Question: What I am supposed to do. I have an black and white image (100x100px):

I am supposed to train a <URL>.
Once the network has learned, I would like it to reproduce the image based on its weights and get the closest possible image to the original.
Here is my backprop implementation:
'''
import os
import math
import Image
import random
from random import sample
#------------------------------ class definitions
class Weight:
def __init__(self, fromNeuron, toNeuron):
self.value = random.uniform(-0.5, 0.5)
self.fromNeuron = fromNeuron
self.toNeuron = toNeuron
fromNeuron.outputWeights.append(self)
toNeuron.inputWeights.append(self)
self.delta = 0.0 # delta value, this will accumulate and after each training cycle used to adjust the weight value
def calculateDelta(self, network):
self.delta += self.fromNeuron.value * self.toNeuron.error
class Neuron:
def __init__(self):
self.value = 0.0 # the output
self.idealValue = 0.0 # the ideal output
self.error = 0.0 # error between output and ideal output
self.inputWeights = []
self.outputWeights = []
def activate(self, network):
x = 0.0;
for weight in self.inputWeights:
x += weight.value * weight.fromNeuron.value
# sigmoid function
if x < -320:
self.value = 0
elif x > 320:
self.value = 1
else:
self.value = 1 / (1 + math.exp(-x))
class Layer:
def __init__(self, neurons):
self.neurons = neurons
def activate(self, network):
for neuron in self.neurons:
neuron.activate(network)
class Network:
def __init__(self, layers, learningRate):
self.layers = layers
self.learningRate = learningRate # the rate at which the network learns
self.weights = []
for hiddenNeuron in self.layers[1].neurons:
for inputNeuron in self.layers[0].neurons:
self.weights.append(Weight(inputNeuron, hiddenNeuron))
for outputNeuron in self.layers[2].neurons:
self.weights.append(Weight(hiddenNeuron, outputNeuron))
def setInputs(self, inputs):
self.layers[0].neurons[0].value = float(inputs[0])
self.layers[0].neurons[1].value = float(inputs[1])
def setExpectedOutputs(self, expectedOutputs):
self.layers[2].neurons[0].idealValue = expectedOutputs[0]
def calculateOutputs(self, expectedOutputs):
self.setExpectedOutputs(expectedOutputs)
self.layers[1].activate(self) # activation function for hidden layer
self.layers[2].activate(self) # activation function for output layer
def calculateOutputErrors(self):
for neuron in self.layers[2].neurons:
neuron.error = (neuron.idealValue - neuron.value) * neuron.value * (1 - neuron.value)
def calculateHiddenErrors(self):
for neuron in self.layers[1].neurons:
error = 0.0
for weight in neuron.outputWeights:
error += weight.toNeuron.error * weight.value
neuron.error = error * neuron.value * (1 - neuron.value)
def calculateDeltas(self):
for weight in self.weights:
weight.calculateDelta(self)
def train(self, inputs, expectedOutputs):
self.setInputs(inputs)
self.calculateOutputs(expectedOutputs)
self.calculateOutputErrors()
self.calculateHiddenErrors()
self.calculateDeltas()
def learn(self):
for weight in self.weights:
weight.value += self.learningRate * weight.delta
def calculateSingleOutput(self, inputs):
self.setInputs(inputs)
self.layers[1].activate(self)
self.layers[2].activate(self)
#return round(self.layers[2].neurons[0].value, 0)
return self.layers[2].neurons[0].value
#------------------------------ initialize objects etc
inputLayer = Layer([Neuron() for n in range(2)])
hiddenLayer = Layer([Neuron() for n in range(10)])
outputLayer = Layer([Neuron() for n in range(1)])
learningRate = 0.4
network = Network([inputLayer, hiddenLayer, outputLayer], learningRate)
# let's get the training set
os.chdir("D:/stuff")
image = Image.open("backprop-input.gif")
pixels = image.load()
bbox = image.getbbox()
width = 5#bbox[2] # image width
height = 5#bbox[3] # image height
trainingInputs = []
trainingOutputs = []
b = w = 0
for x in range(0, width):
for y in range(0, height):
if (0, 0, 0, 255) == pixels[x, y]:
color = 0
b += 1
elif (255, 255, 255, 255) == pixels[x, y]:
color = 1
w += 1
trainingInputs.append([float(x), float(y)])
trainingOutputs.append([float(color)])
print "
Original image ... Black:"+str(b)+" White:"+str(w)+"
"
#------------------------------ let's train
for i in range(500):
for j in range(len(trainingOutputs)):
network.train(trainingInputs[j], trainingOutputs[j])
network.learn()
for w in network.weights:
w.delta = 0.0
#------------------------------ let's check
b = w = 0
for x in range(0, width):
for y in range(0, height):
out = network.calculateSingleOutput([float(x), float(y)])
if 0.0 == round(out):
color = (0, 0, 0, 255)
b += 1
elif 1.0 == round(out):
color = (255, 255, 255, 255)
w += 1
pixels[x, y] = color
#print out
print "
After learning the network thinks ... Black:"+str(b)+" White:"+str(w)+"
"
'''
Obviously, there is some issue with my implementation. The above code returns:
> Original image ... Black:21 White:4After learning the network thinks ...
Black:25 White:0
It does the same thing if I try to use larger training set (I'm testing just 25 pixels from the image above for testing purposes). It returns that all pixels should be black after learning.
Now, if I use a manual training set like this instead:
'''
trainingInputs = [
[0.0,0.0],
[1.0,0.0],
[2.0,0.0],
[0.0,1.0],
[1.0,1.0],
[2.0,1.0],
[0.0,2.0],
[1.0,2.0],
[2.0,2.0]
]
trainingOutputs = [
[0.0],
[1.0],
[1.0],
[0.0],
[1.0],
[0.0],
[0.0],
[0.0],
[1.0]
]
#------------------------------ let's train
for i in range(500):
for j in range(len(trainingOutputs)):
network.train(trainingInputs[j], trainingOutputs[j])
network.learn()
for w in network.weights:
w.delta = 0.0
#------------------------------ let's check
for inputs in trainingInputs:
print network.calculateSingleOutput(inputs)
'''
The output is for example:
'''
0.0330125791296 # this should be 0, OK
0.953539182136 # this should be 1, OK
0.971854575477 # this should be 1, OK
0.00046146137467 # this should be 0, OK
0.896699762781 # this should be 1, OK
0.<PHONE> # this should be 0, OK
0.00034058462280 # this should be 0, OK
0.0929886299643 # this should be 0, OK
0.940489647869 # this should be 1, OK
'''
In other words the network guessed all pixels right (both black and white). Why does it say all pixels should be black if I use actual pixels from the image instead of hard coded training set like the above?
I tried changing the amount of neurons in the hidden layers (up to 100 neurons) with no success.
This is a homework.
This is also a continuation of my <URL> about backprop.
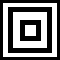
Answer: It's been a while, but I did get my degree in this stuff, so I think hopefully some of it has stuck.
From what I can tell, you're too deeply overloading your middle layer neurons with the input set. That is, your input set consists of 10,000 discrete input values (100 pix x 100 pix); you're attempting to encode those 10,000 values into 10 neurons. This level of encoding is hard (I suspect it's possible, but certainly hard); at the least, you'd need a LOT of training (more than 500 runs) to get it to reproduce reasonably. Even with 100 neurons for the middle layer, you're looking at a relatively dense compression level going on (100 pixels to 1 neuron).
As to what to do about these problems; well, that's tricky. You can increase your number of middle neurons dramatically, and you'll get a reasonable effect, but of course it'll take a long time to train. However, I think there might be a different solution; if possible, you might consider using polar coordinates instead of cartesian coordinates for the input; quick eyeballing of the input pattern indicates a high level of symmetry, and effectively you'd be looking at a linear pattern with a repeated predictable deformation along the angular coordinate, which it seems would encode nicely in a small number of middle layer neurons.
This stuff is tricky; going for a general solution for pattern encoding (as your original solution does) is very complex, and can usually (even with large numbers of middle layer neurons) require a lot of training passes; on the other hand, some advance heuristic task breakdown and a little bit of problem redefinition (i.e. advance converting from cartesian to polar coordinates) can give good solutions . Therein, of course, is the perpetual rub; general solutions are hard to come by, but slightly more specified solutions can be quite nice indeed.
Interesting stuff, in any event!